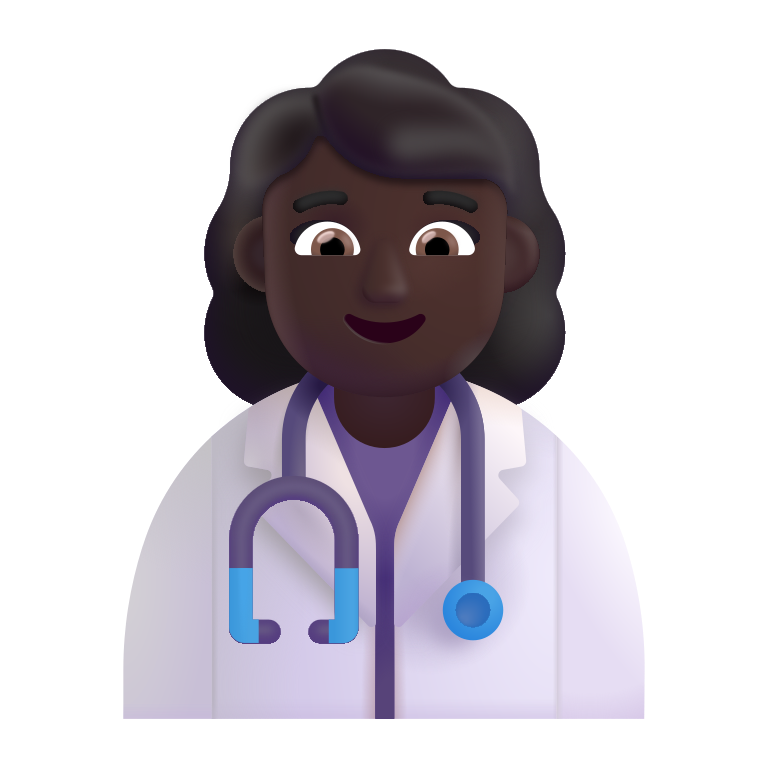
woman health worker color dark